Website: lowes
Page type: receipt
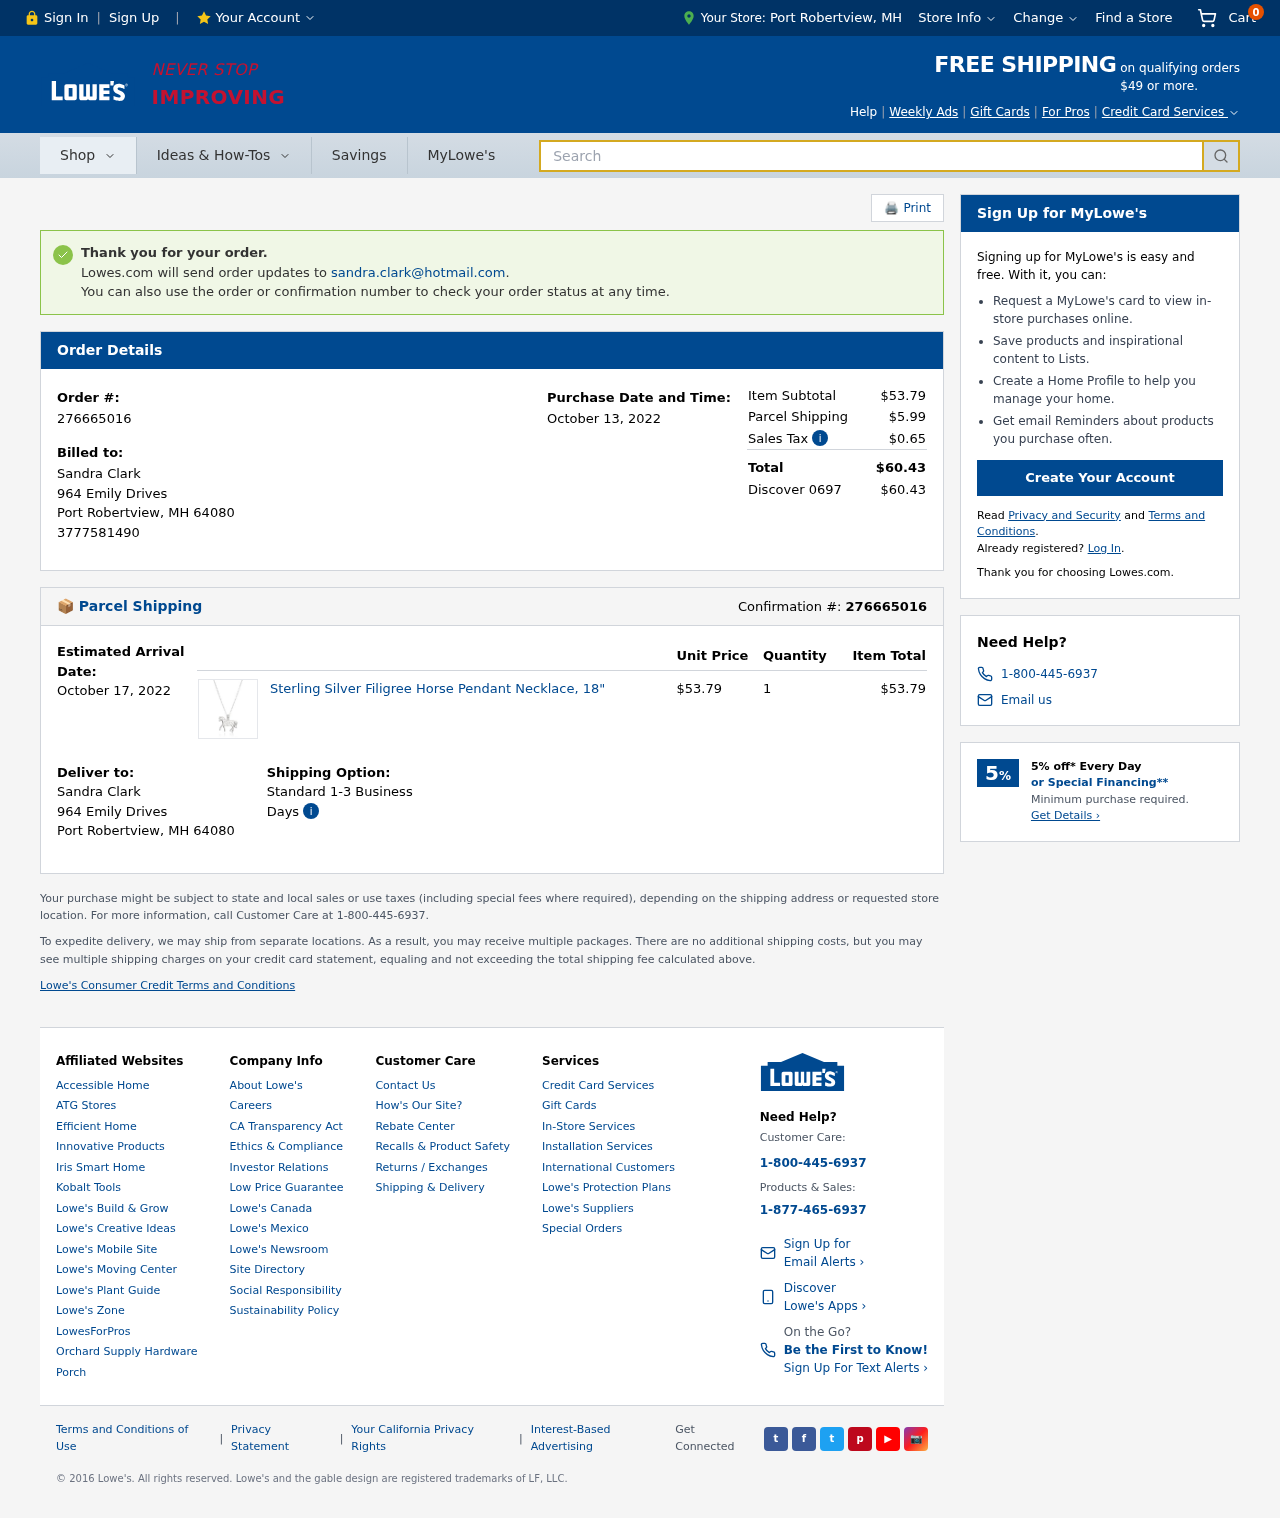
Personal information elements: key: PII_CARD_LAST4
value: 0697
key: PII_CARD_TYPE
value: Discover
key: PII_CITY
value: Port Robertview
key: PII_EMAIL
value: sandra.clark@hotmail.com
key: PII_FULLNAME
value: Sandra Clark
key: PII_PHONE
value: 3777581490
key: PII_POSTCODE
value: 64080
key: PII_STATE_ABBR
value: MH
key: PII_STREET
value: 964 Emily Drives
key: PII_CITY_STATE
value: Port Robertview, MH
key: PII_FULLNAME2
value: Sandra Clark
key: PII_CITY2
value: Port Robertview
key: PII_STATE_ABBR2
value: MH
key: PII_POSTCODE_FULL
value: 64080
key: PII_POSTCODE_NUMERIC
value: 64080
Product elements: key: PRODUCT1_NAME
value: Sterling Silver Filigree Horse Pendant Necklace, 18"
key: PRODUCT1_PRICE
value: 53.79
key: PRODUCT1_QUANTITY
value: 1
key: PRODUCT1_TOTAL
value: $53.79
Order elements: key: ORDER_NUM_ITEMS
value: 0
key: ORDER_ID
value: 276665016
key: ORDER_DATE
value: October 13, 2022
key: ORDER_SUBTOTAL
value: $53.79
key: ORDER_SHIPPING_COST
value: $5.99
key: ORDER_TAX
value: $0.65
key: ORDER_TOTAL
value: $60.43
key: ORDER_TOTAL2
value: $60.43
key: ORDER_DELIVERY_DATE
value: October 17, 2022
Search elements: key: HEADER_SEARCH
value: Search